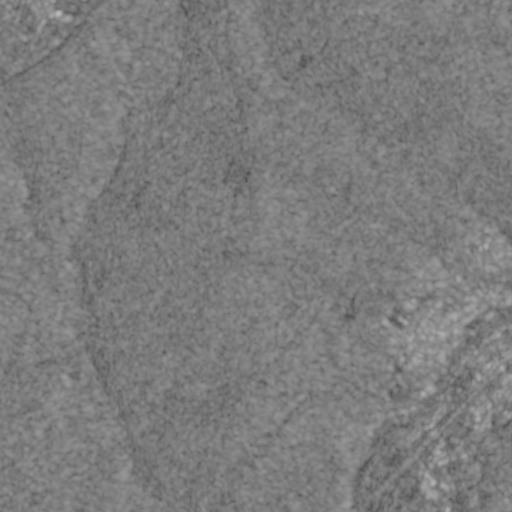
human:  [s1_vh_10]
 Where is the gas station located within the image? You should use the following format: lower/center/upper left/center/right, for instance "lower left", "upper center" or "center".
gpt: The gas station is located in the lower right of the image.
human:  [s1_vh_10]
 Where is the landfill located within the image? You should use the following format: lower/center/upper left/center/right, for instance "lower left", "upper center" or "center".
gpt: The landfill is located in the lower right of the image.
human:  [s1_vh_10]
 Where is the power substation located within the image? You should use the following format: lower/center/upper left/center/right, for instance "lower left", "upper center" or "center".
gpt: The power substation is located in the lower right of the image.
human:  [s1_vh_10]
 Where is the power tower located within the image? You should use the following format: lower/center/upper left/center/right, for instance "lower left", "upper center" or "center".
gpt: The power tower is located in the lower right of the image.
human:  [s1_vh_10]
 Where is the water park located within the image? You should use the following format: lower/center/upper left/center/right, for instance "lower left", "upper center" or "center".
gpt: The water park is located in the upper left of the image.
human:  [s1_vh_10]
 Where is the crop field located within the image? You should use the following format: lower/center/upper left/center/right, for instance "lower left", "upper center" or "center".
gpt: There is no crop field in the image.

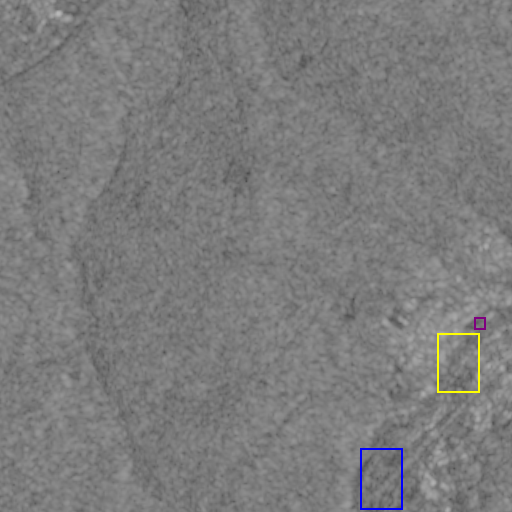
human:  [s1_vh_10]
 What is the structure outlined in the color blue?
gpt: The structure outlined in blue is a landfill.
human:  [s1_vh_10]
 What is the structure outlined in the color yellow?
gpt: The structure outlined in yellow is a park.
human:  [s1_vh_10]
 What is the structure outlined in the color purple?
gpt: The structure outlined in purple is a parking lot.
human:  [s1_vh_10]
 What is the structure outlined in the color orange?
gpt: There is no orange outline.